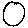
Label: circle